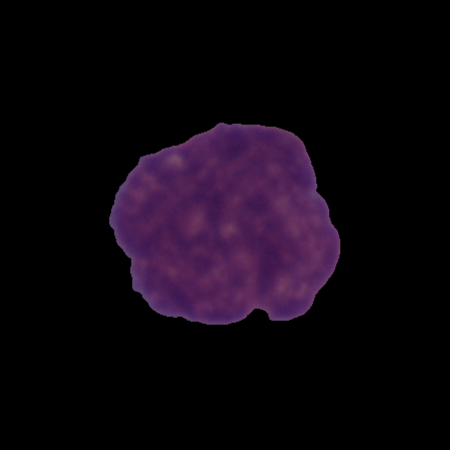
Label: cancer